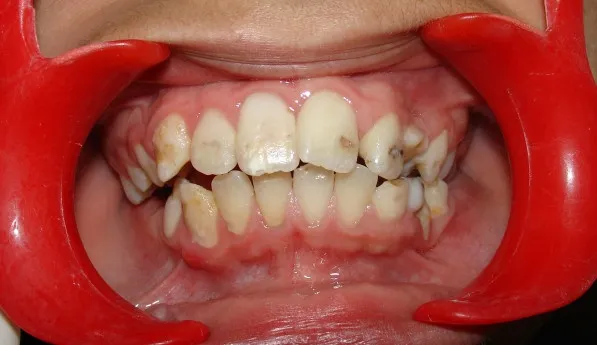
Intra-oral image before treatment.
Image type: medical_photograph (other_medical_photograph)